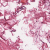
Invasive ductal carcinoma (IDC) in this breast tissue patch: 0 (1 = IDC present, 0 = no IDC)